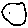
Label: circle